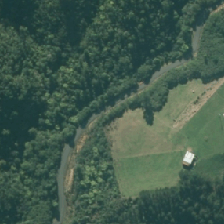
Land cover: manuka_kanuka